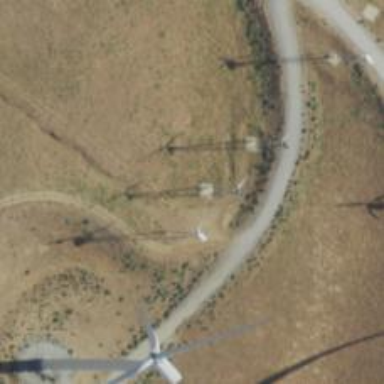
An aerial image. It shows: Wind power generator utilizing wind turbines.